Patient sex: M
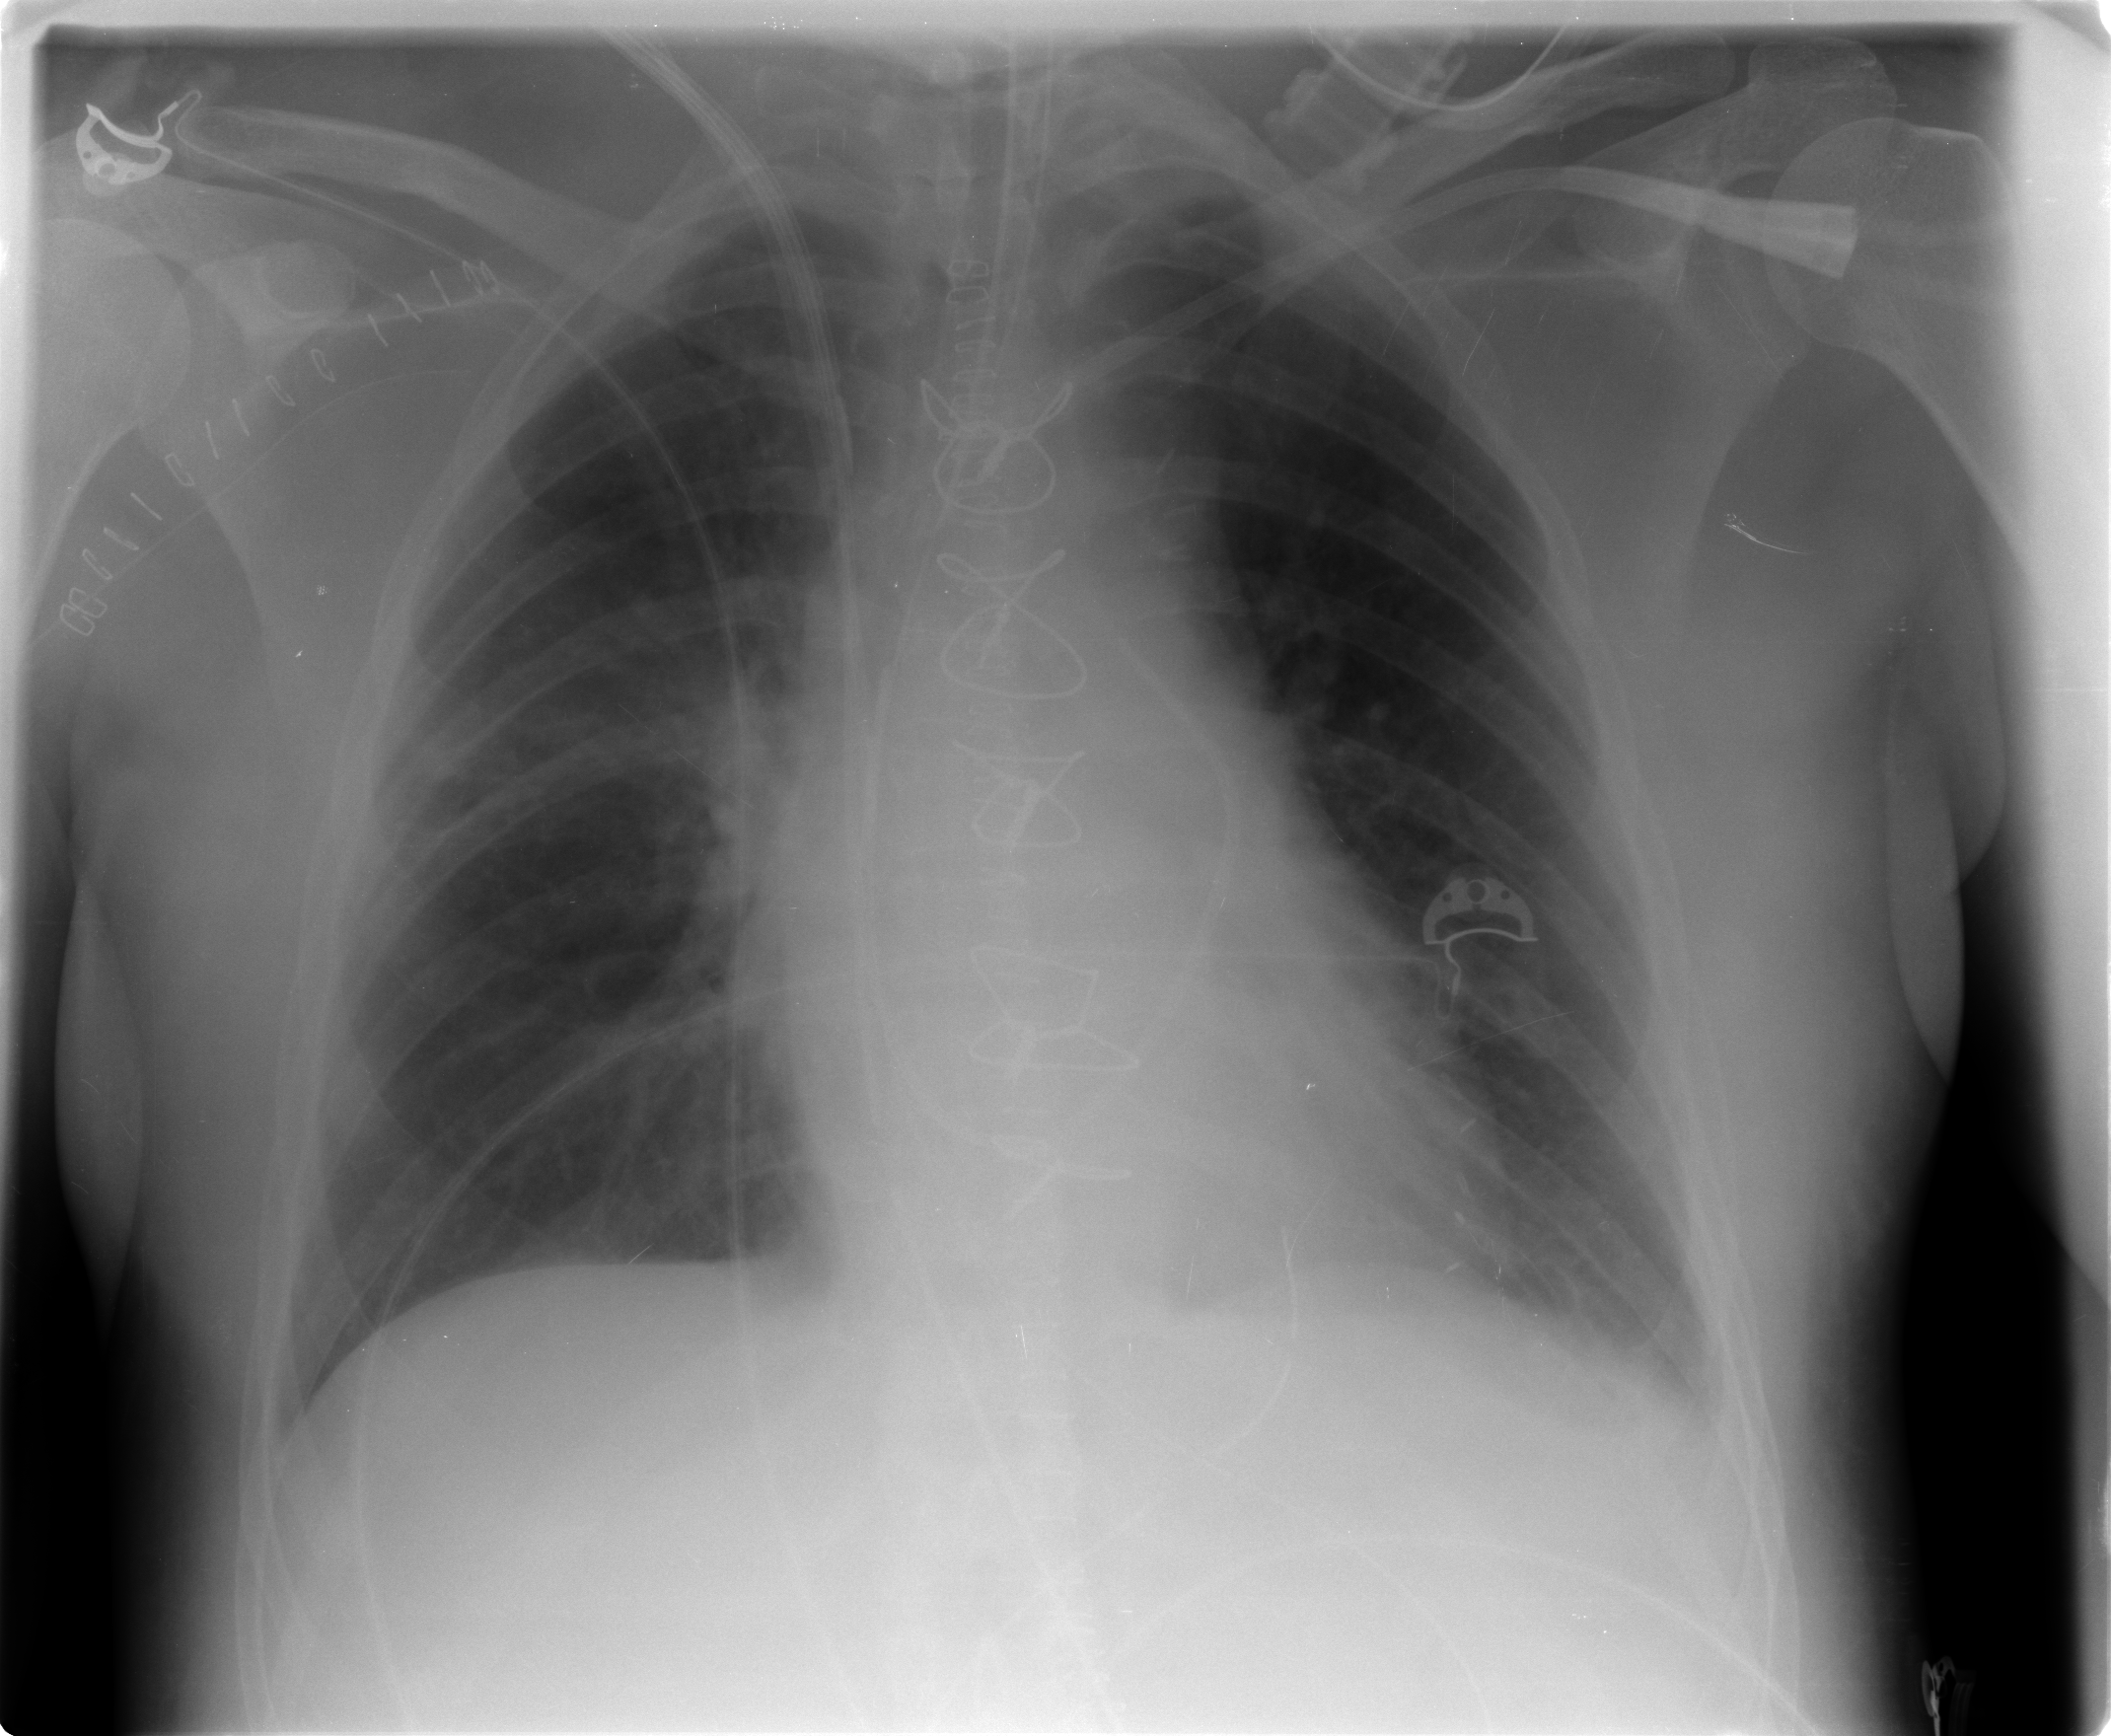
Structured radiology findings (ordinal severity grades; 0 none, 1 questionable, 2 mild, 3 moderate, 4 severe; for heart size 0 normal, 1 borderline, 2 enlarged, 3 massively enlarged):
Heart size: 0
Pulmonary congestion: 2
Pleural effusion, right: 1
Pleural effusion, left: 1
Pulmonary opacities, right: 2
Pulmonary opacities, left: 1
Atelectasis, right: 2
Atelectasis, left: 1